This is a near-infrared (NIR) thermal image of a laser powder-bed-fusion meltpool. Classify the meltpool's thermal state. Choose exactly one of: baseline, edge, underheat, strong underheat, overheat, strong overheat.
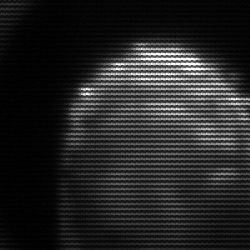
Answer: edge